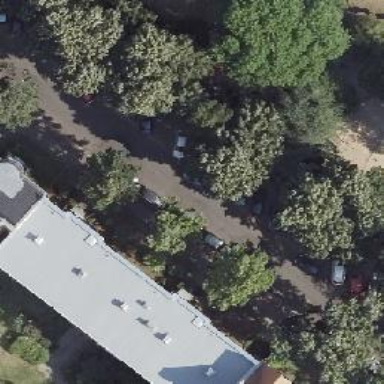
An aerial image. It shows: Residential building with apartments.